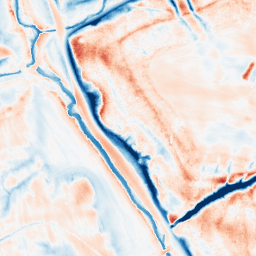
Category: edge_preserving
Decomposition family: guided
Decomposition parameters: radius: 8
eps: 0.1
Upsampling method: sinc_hamming
Upsampling parameters: scale: 4
kernel_size: 16
Upsampling scale: 4